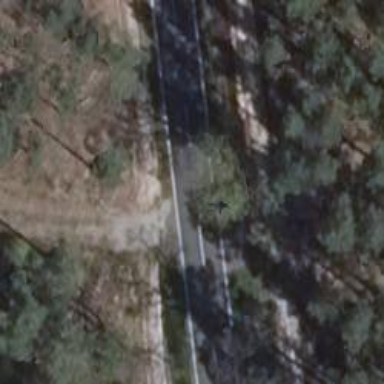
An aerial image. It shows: Secondary road with asphalt surface.